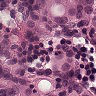
Metastatic tissue present: yes